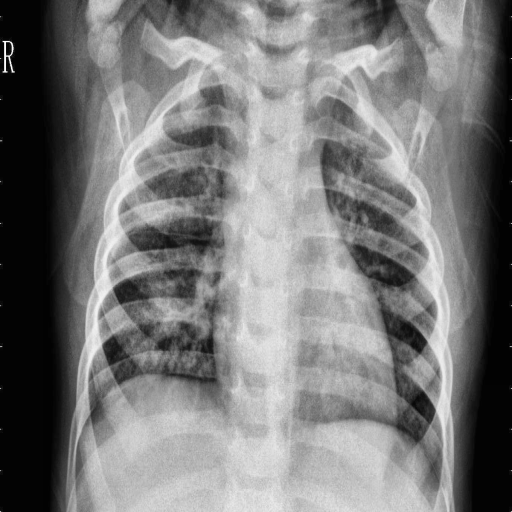
Finding: PNEUMONIA